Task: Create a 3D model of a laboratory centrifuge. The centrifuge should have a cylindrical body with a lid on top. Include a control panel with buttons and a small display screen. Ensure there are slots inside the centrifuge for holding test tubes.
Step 181:
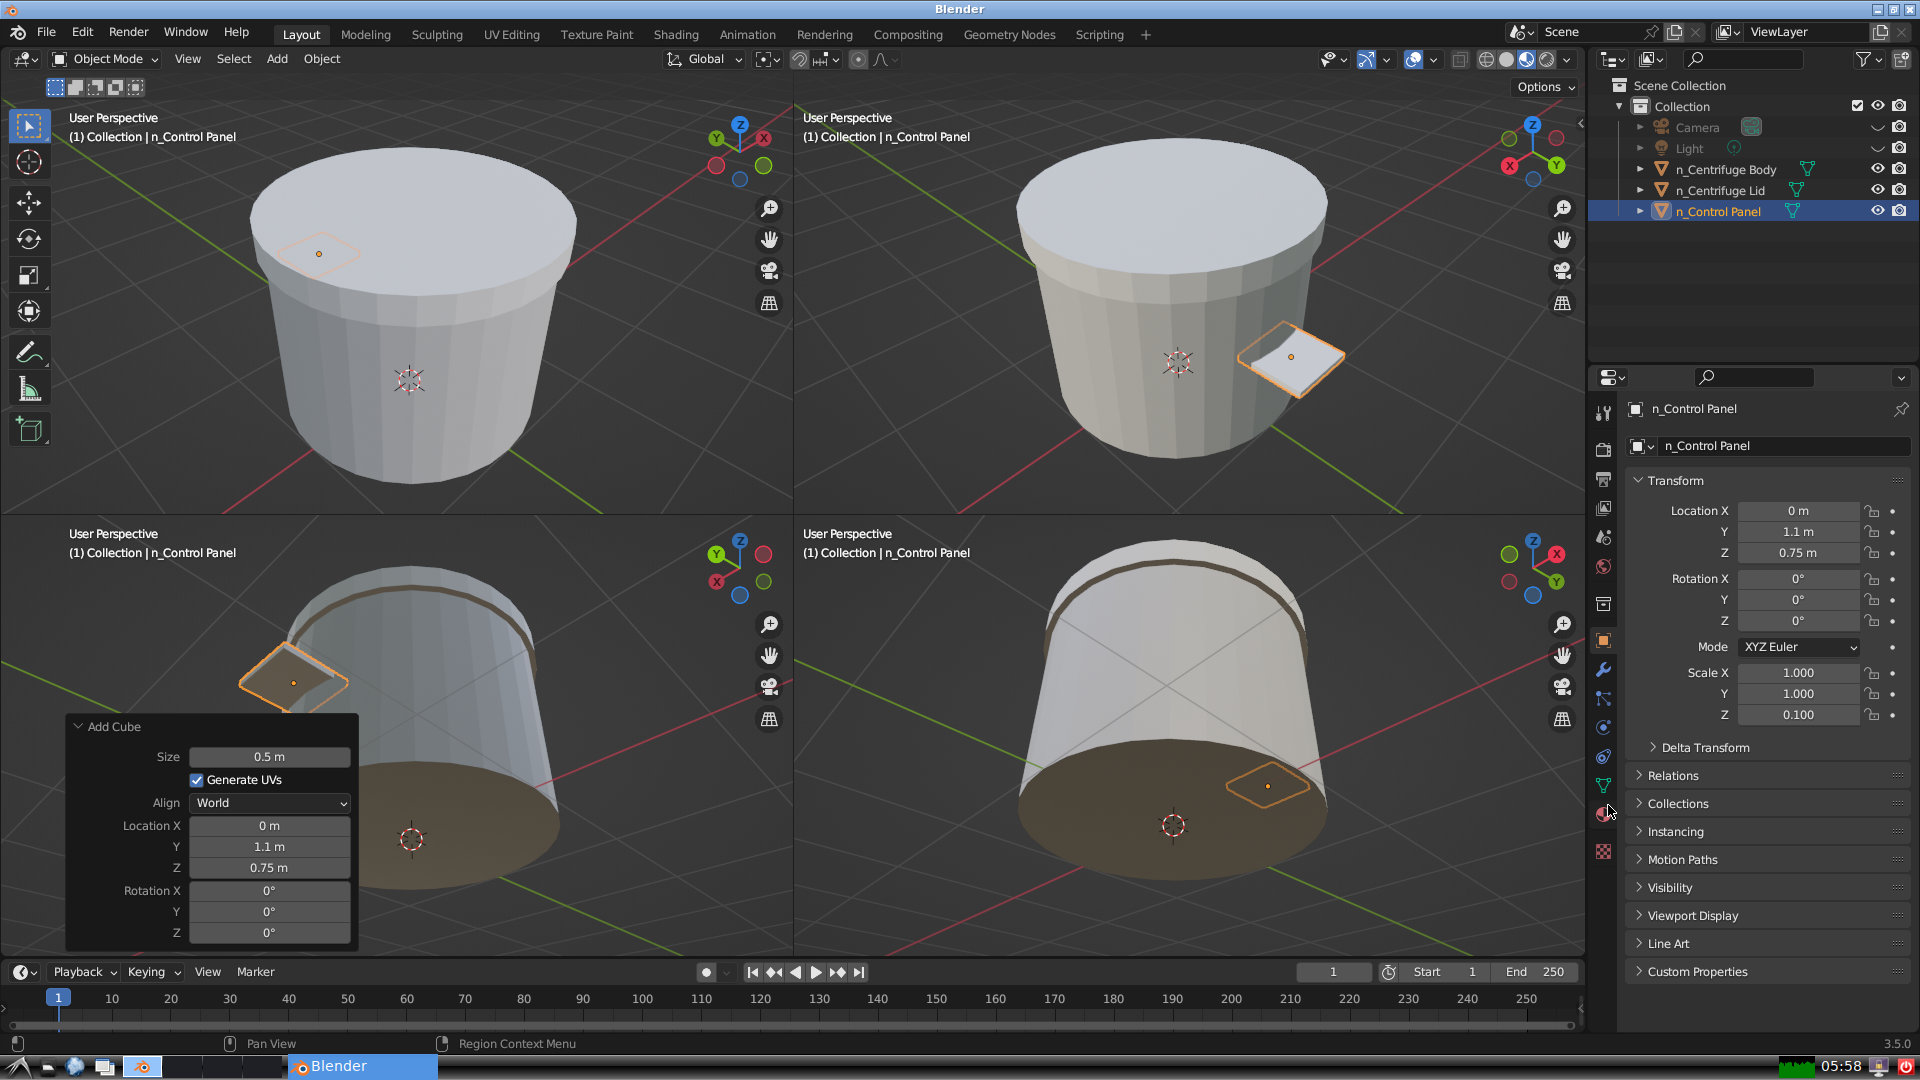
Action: click: no